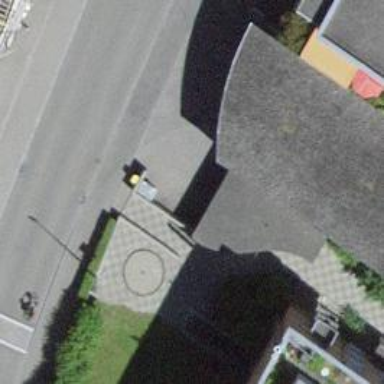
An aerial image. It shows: Post box is visible.